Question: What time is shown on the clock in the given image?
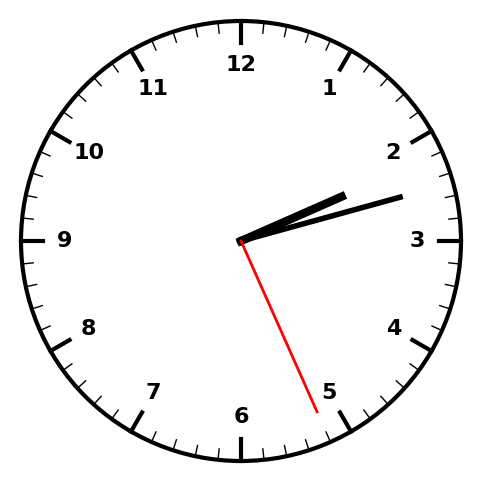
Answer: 02:12:26